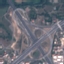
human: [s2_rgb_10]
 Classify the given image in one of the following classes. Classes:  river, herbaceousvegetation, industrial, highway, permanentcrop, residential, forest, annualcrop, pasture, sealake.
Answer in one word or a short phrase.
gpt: Highway